Field crop: tomato
Growth stage: 2
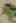
Species: solanum